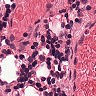
Metastatic tissue present: no